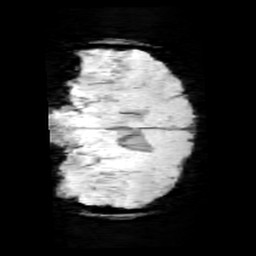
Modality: minIP
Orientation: coronal
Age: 11
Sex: male
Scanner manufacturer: siemens
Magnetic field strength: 3 T
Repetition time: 0.027 s
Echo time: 0.02 s